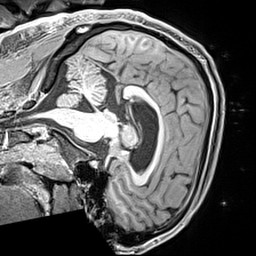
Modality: T1w
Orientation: sagittal
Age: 36
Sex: male
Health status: healthy
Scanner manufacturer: siemens
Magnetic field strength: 3 T
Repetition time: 2.4 s
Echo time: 0.00217 s